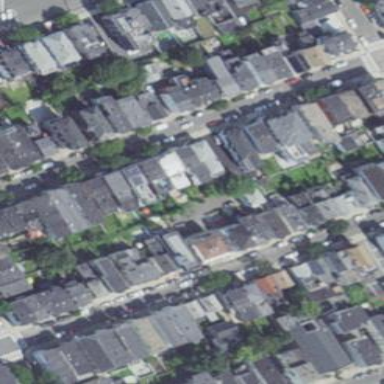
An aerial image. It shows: Urban residential area.